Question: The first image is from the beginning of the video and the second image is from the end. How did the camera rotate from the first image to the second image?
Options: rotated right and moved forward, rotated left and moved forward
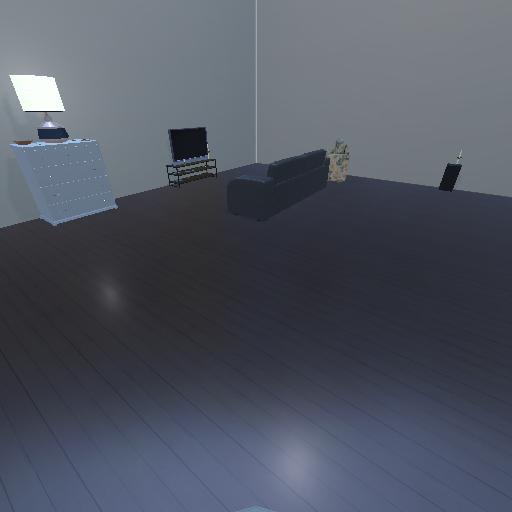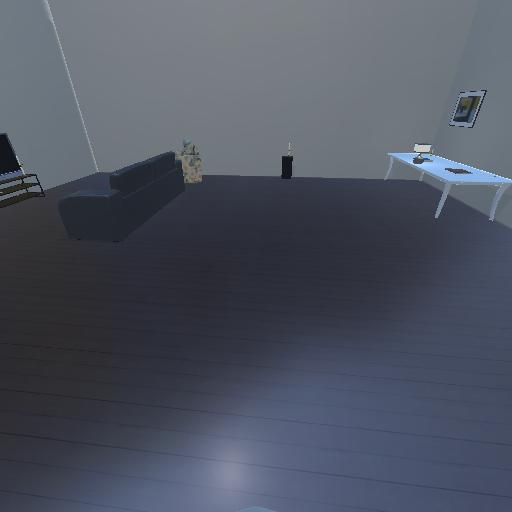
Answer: rotated right and moved forward